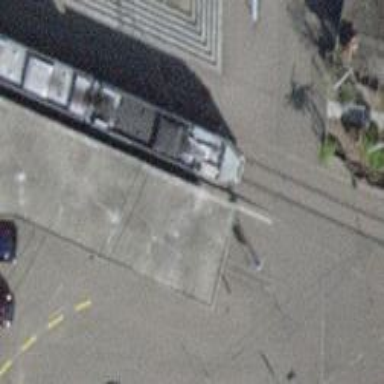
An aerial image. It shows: Tram stop for public transport.